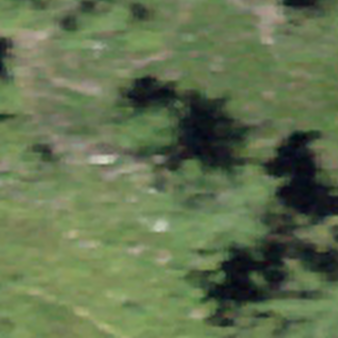
Label: other